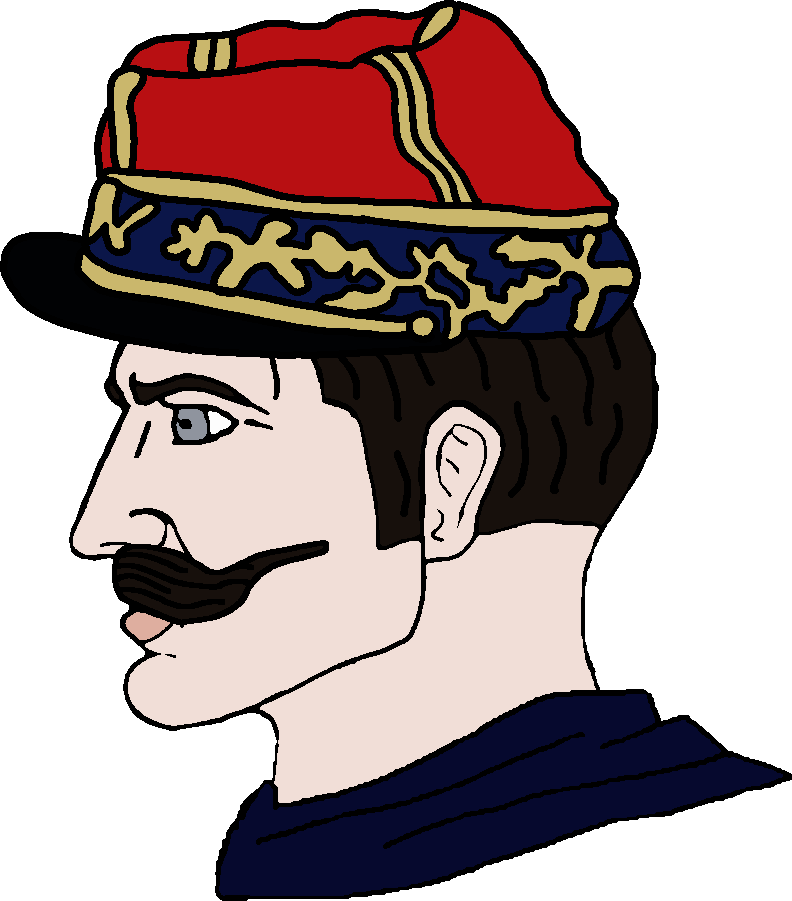
Label: 4_Yes_Chad